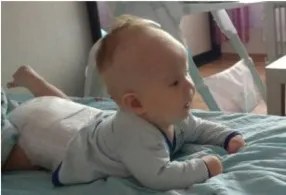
The patient at the ages of 4 months.
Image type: medical_photograph (skin_photograph)